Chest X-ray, PA view. Patient: 50 years old, sex M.
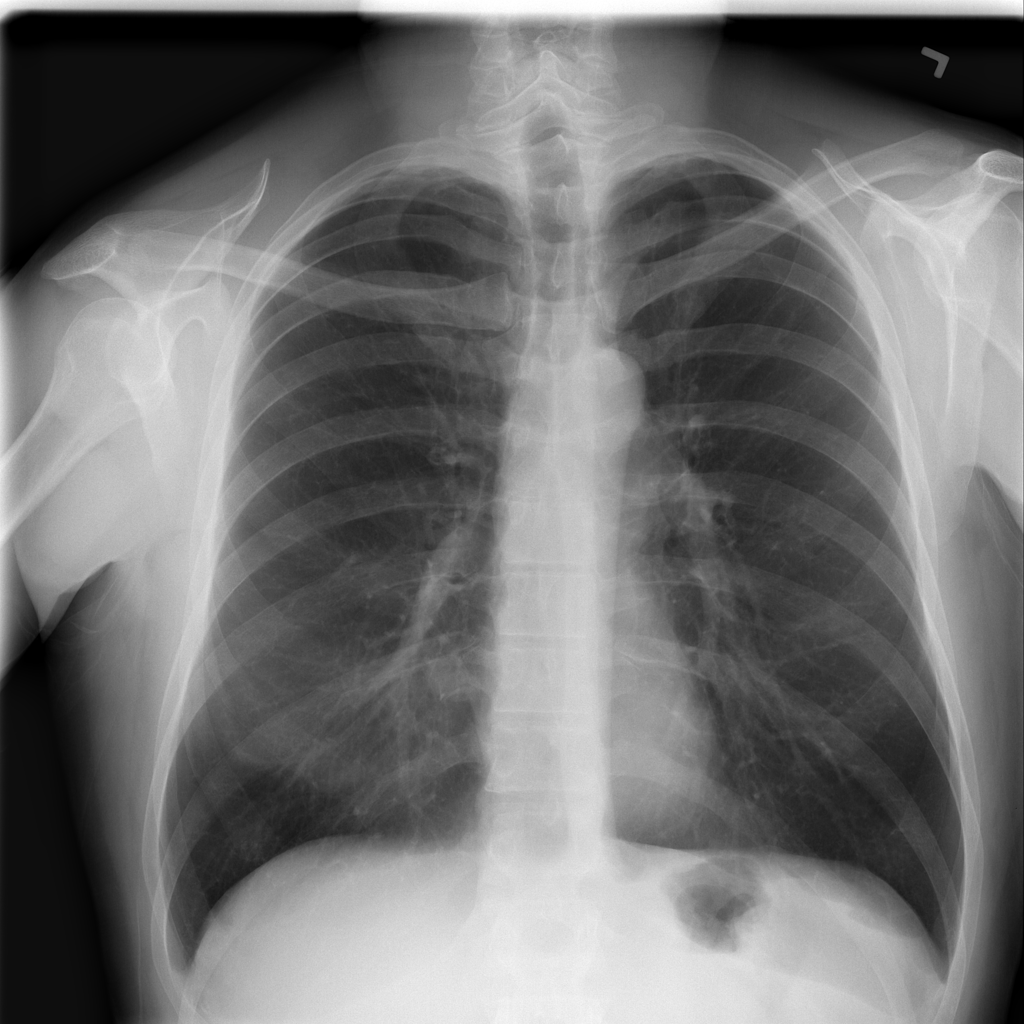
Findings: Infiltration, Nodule